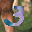
Label: 3